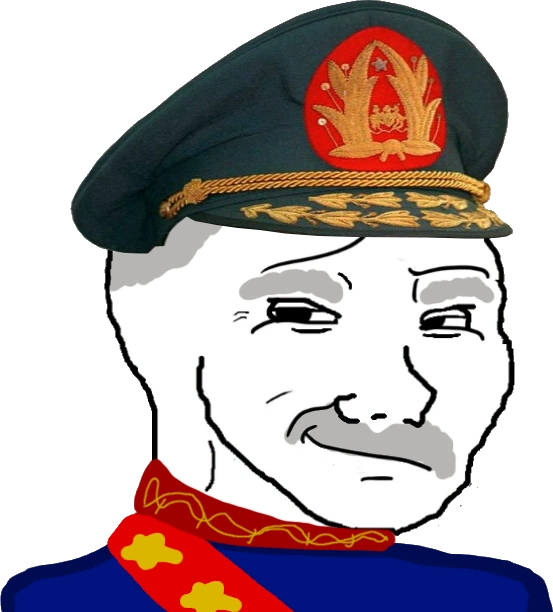
Label: 5_Smugjak